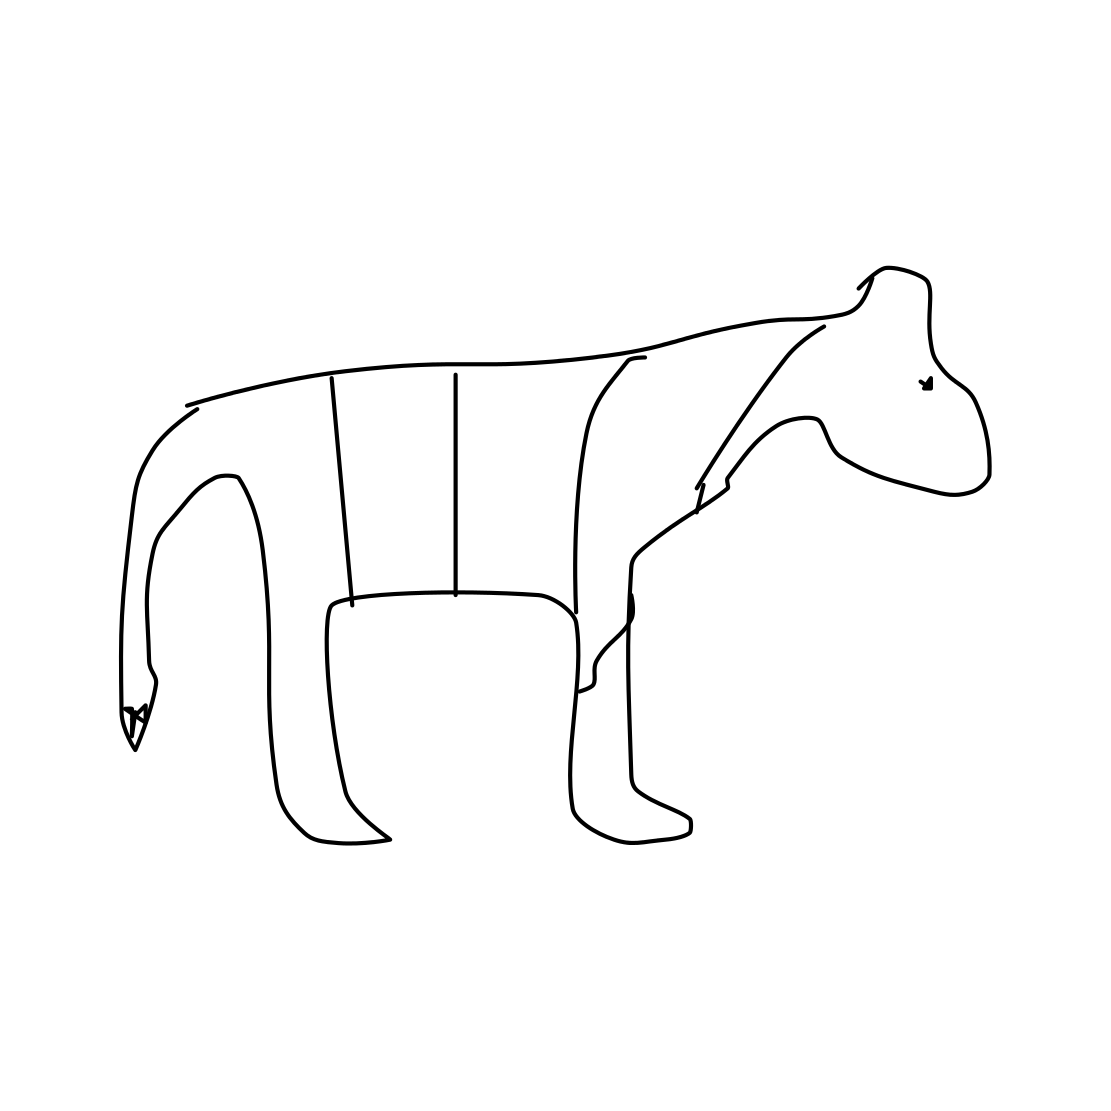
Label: zebra